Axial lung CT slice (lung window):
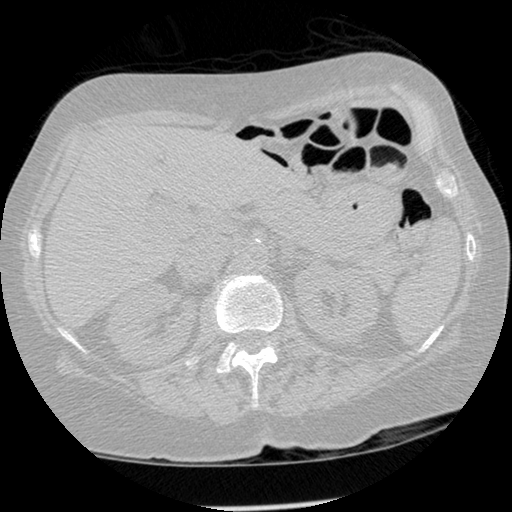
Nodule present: no